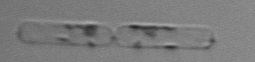
Label: Dactyliosolen_fragilissimus